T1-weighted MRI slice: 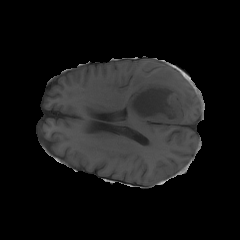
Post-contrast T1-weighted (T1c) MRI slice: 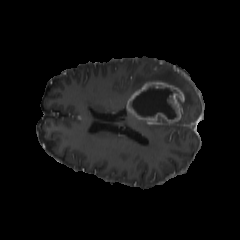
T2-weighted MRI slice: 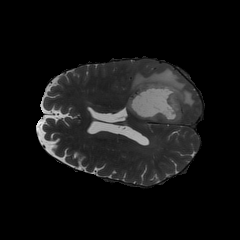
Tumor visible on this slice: yes